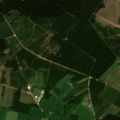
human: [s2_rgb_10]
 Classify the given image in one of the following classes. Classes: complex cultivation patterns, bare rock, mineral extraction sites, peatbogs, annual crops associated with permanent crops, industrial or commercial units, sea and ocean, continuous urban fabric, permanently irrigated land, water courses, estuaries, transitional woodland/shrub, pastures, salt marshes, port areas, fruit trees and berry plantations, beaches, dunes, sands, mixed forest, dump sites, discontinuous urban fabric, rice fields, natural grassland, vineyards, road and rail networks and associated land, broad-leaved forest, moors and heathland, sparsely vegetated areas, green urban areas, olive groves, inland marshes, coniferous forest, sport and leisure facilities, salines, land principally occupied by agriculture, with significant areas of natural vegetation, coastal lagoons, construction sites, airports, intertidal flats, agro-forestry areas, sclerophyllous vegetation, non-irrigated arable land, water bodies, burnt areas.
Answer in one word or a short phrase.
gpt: pastures, complex cultivation patterns, mixed forest, transitional woodland/shrub